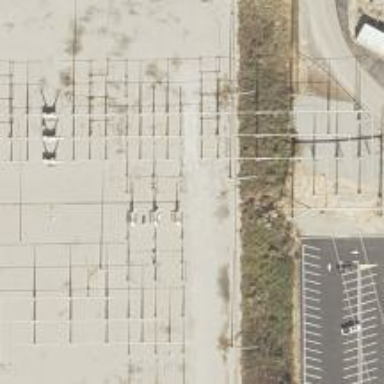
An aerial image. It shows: Switch used for power control.